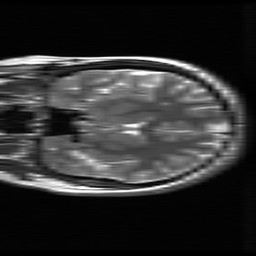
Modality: T2w
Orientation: coronal
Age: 20
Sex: female
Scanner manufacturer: ge
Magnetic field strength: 3 T
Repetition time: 5.192 s
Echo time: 0.1003 s